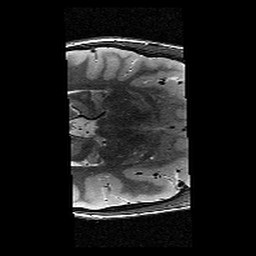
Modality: T2w
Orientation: axial
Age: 9
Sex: female
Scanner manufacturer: siemens
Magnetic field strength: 3 T
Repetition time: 9.23 s
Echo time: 0.067 s